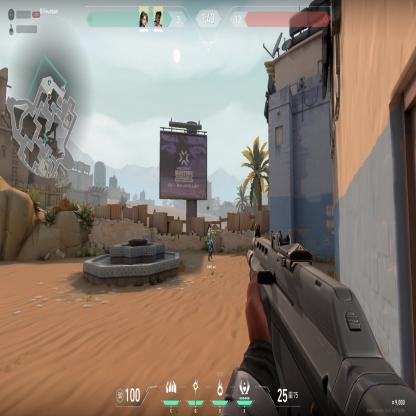
Label: teammate